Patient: sex F, age 75
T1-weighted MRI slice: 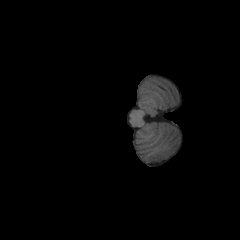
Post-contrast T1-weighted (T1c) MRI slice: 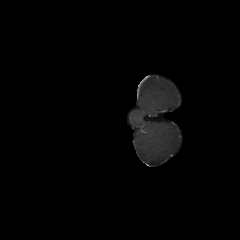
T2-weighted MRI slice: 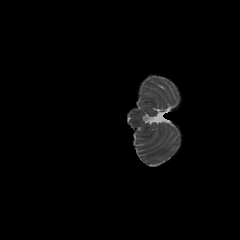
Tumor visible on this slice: no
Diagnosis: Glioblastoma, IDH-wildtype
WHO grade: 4